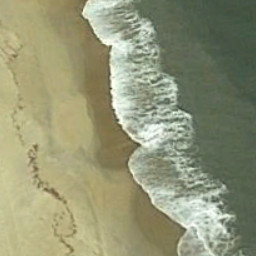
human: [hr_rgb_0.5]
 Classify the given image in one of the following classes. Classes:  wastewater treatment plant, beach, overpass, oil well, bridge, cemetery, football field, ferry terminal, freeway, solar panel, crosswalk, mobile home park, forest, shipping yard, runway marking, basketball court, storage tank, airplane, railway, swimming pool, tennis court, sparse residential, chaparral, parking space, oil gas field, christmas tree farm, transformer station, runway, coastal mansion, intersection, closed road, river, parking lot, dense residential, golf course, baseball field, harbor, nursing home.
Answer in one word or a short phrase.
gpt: beach